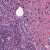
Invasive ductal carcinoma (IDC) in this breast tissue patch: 1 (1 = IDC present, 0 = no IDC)